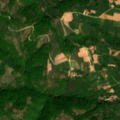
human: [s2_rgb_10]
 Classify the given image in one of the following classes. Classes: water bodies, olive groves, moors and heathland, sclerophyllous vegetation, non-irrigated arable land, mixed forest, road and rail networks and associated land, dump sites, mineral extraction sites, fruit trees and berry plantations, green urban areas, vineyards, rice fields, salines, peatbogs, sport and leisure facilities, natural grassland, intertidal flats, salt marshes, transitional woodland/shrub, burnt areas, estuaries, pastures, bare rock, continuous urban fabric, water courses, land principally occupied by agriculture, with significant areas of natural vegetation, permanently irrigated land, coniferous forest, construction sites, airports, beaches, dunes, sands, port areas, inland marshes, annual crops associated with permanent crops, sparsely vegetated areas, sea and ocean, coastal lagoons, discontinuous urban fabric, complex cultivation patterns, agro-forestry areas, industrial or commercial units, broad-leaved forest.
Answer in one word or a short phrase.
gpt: pastures, complex cultivation patterns, land principally occupied by agriculture, with significant areas of natural vegetation, broad-leaved forest, transitional woodland/shrub